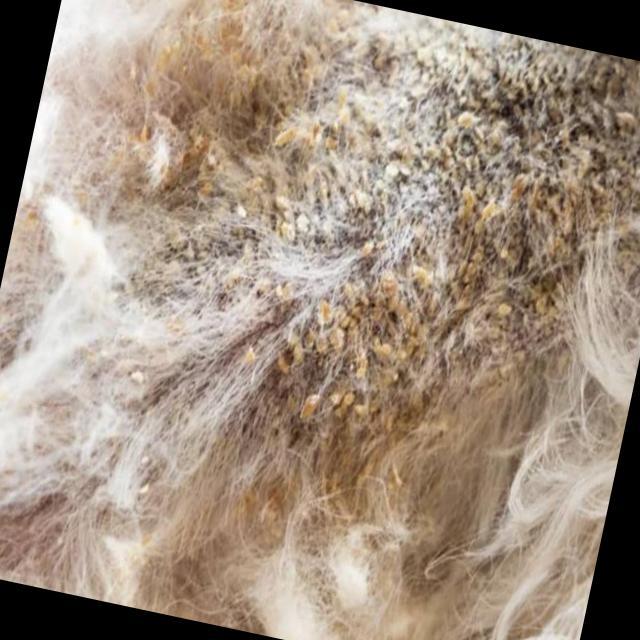
Canine fungal skin infection — characterized by alopecia, scaling, crusting, and circular lesions. Common agents include Malassezia and Candida species.